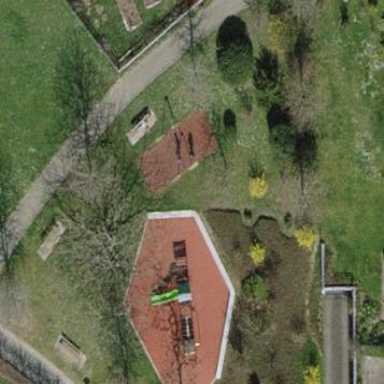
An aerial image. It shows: Playground area for leisure activities on the land.